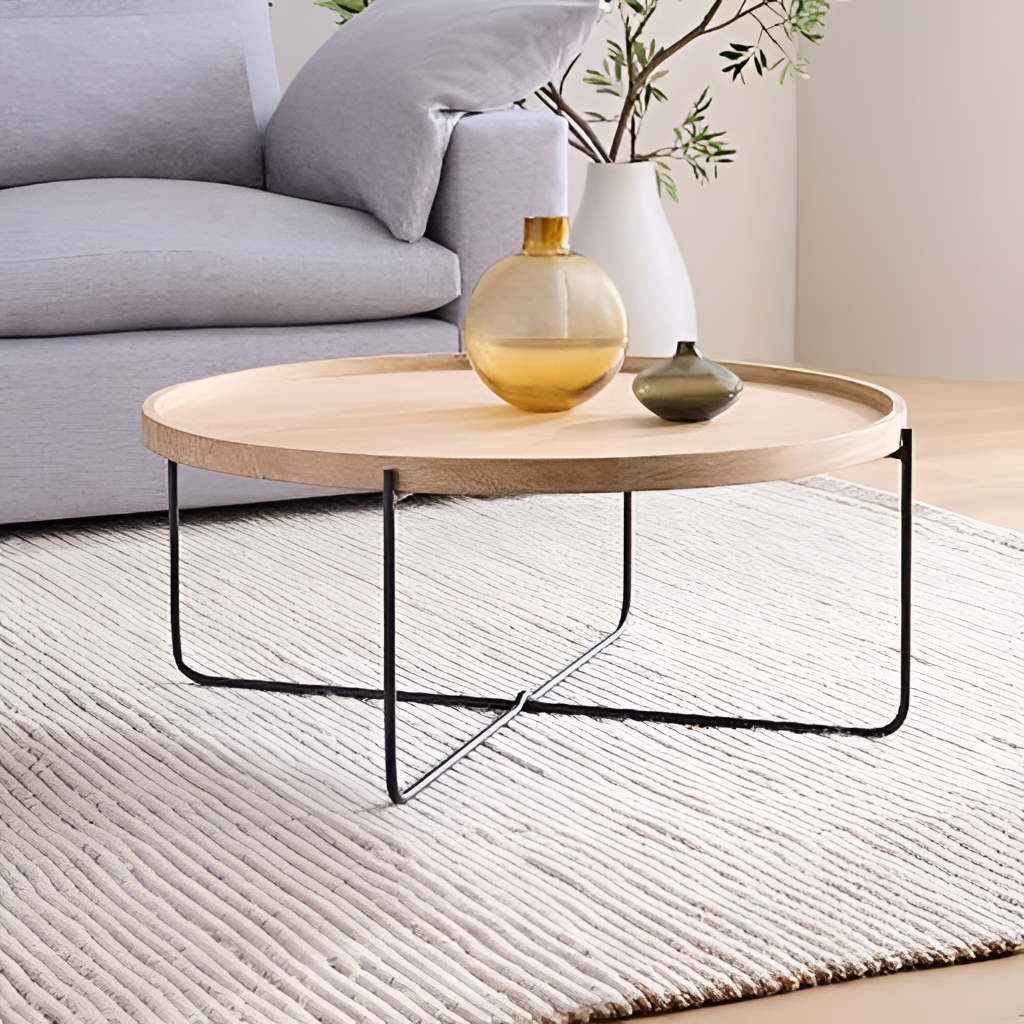
living room, metal and wood coffee table, wood flooring, with plank pattern, contemporary, white paint wallpaper, with solid pattern